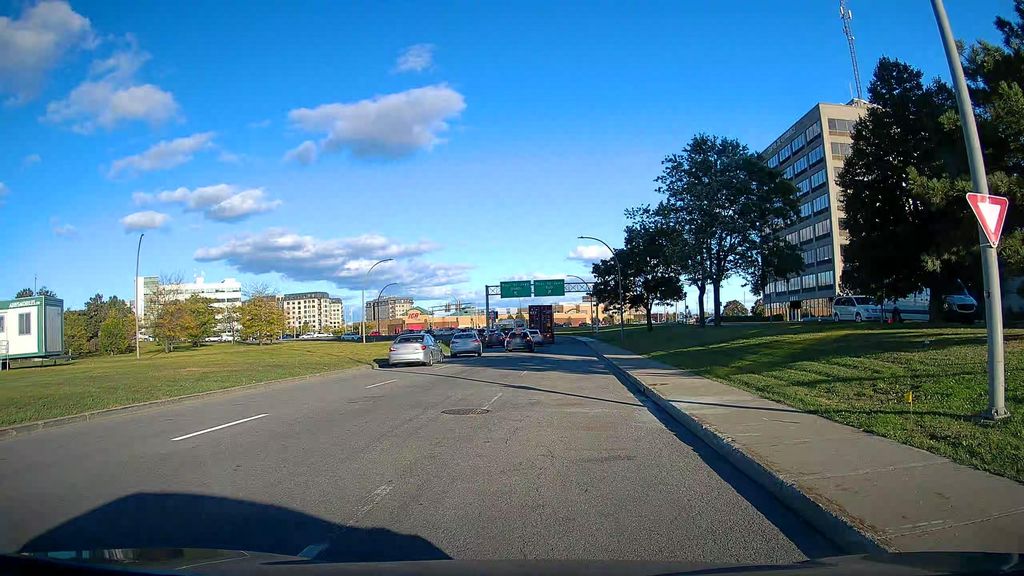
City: montreal